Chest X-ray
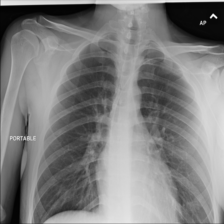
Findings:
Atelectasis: negative
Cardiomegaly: negative
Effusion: negative
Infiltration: negative
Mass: negative
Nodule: negative
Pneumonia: negative
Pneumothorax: negative
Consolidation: negative
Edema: negative
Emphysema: negative
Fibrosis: negative
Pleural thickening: negative
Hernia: negative